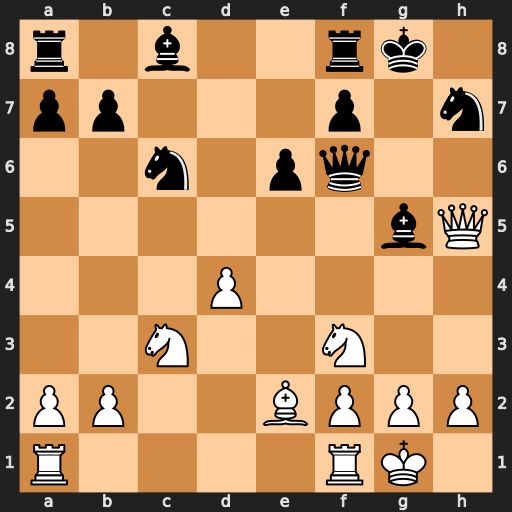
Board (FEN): r1b2rk1/pp3p1n/2n1pq2/6bQ/3P4/2N2N2/PP2BPPP/R4RK1
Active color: w
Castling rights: -
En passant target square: -
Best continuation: Ne4 Qh6 Nfxg5 Qxh5 Bxh5 Nxg5 Nxg5